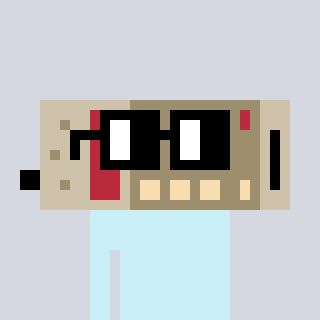
a pixel art character with square black glasses, a cordless phone-shaped head and a rust-colored body on a cool background